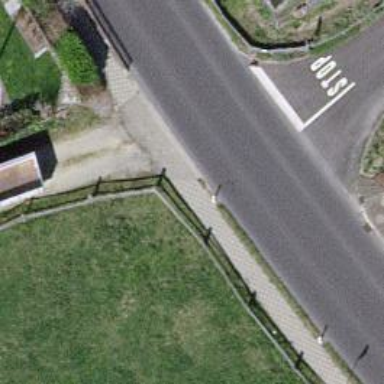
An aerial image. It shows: Secondary road with separate sidewalks.